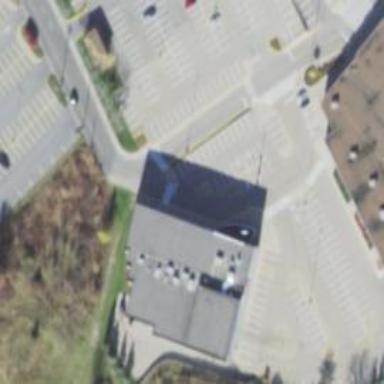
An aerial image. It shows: Retail building that includes cinema.